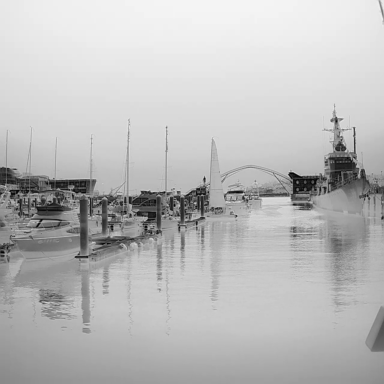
There are nine objects shown in the infrared image, including four canoes, four sailboats, and a warship.